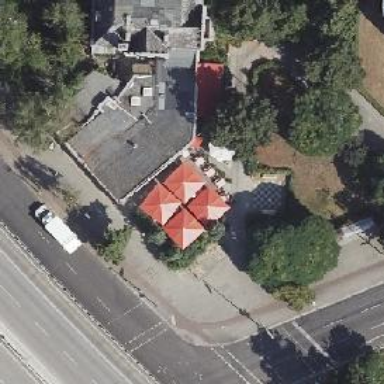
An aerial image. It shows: Restaurant.